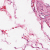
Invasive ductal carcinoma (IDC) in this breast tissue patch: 0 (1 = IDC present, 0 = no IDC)